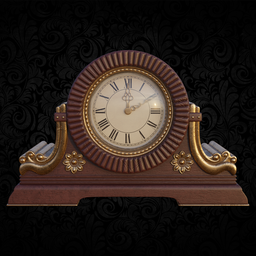
Label: decoration